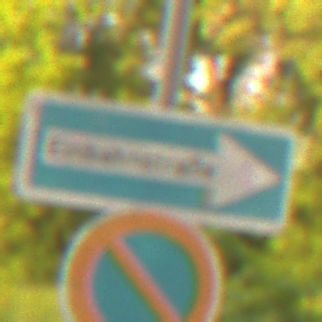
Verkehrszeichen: EinbahnstrasseRechtsweisend
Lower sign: EingeschraenktesHalteverbot
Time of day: SunriseSunset
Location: Outdoor (RoadRail)
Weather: Clear
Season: NotSpecified
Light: Natural